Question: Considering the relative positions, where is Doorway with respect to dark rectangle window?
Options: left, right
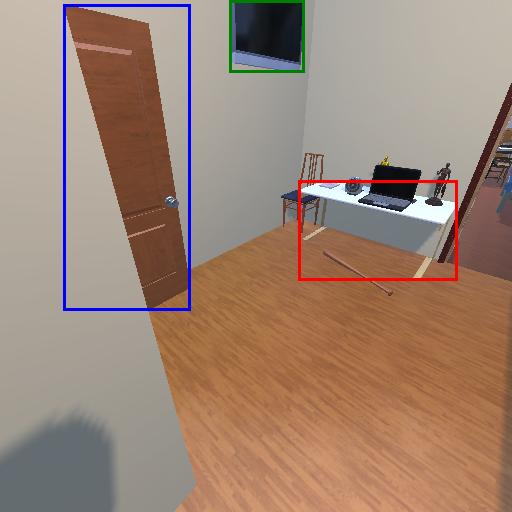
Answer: left